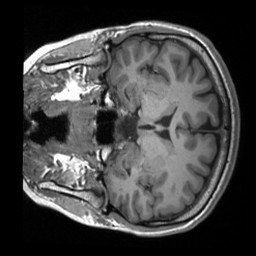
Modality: T1w
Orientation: coronal
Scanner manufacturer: siemens
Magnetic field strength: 3 T
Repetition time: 2 s
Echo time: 0.0023 s